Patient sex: M
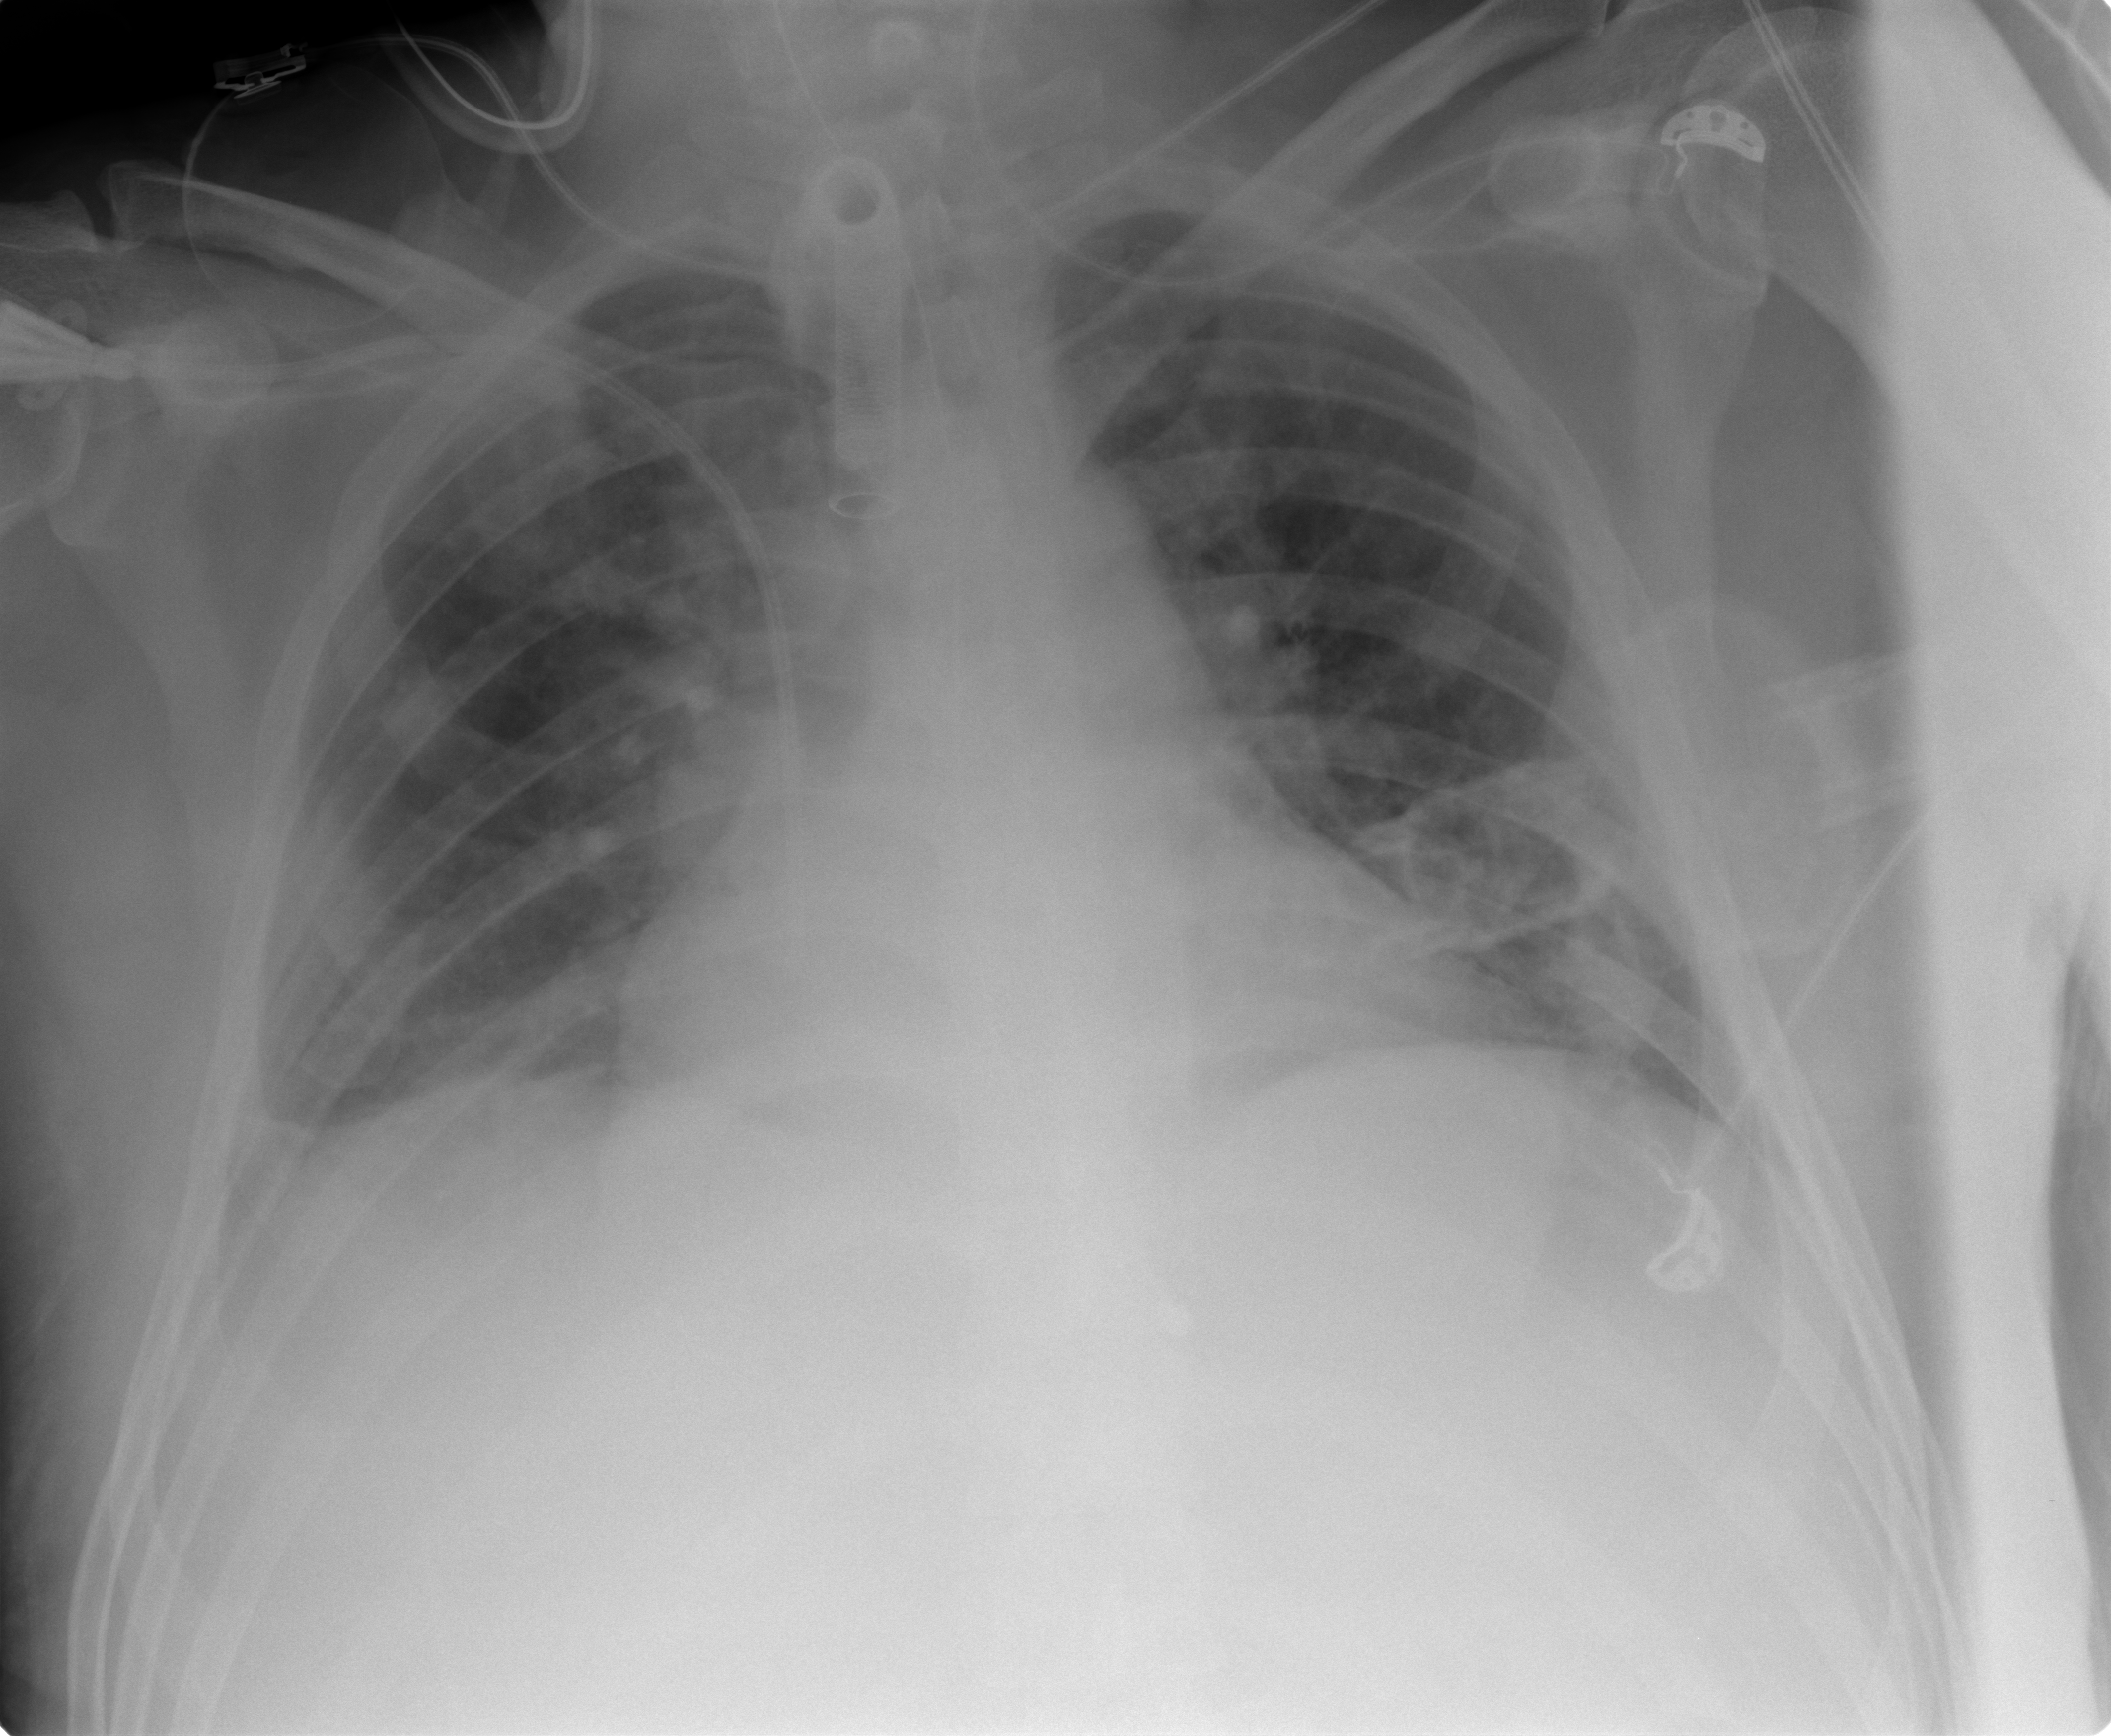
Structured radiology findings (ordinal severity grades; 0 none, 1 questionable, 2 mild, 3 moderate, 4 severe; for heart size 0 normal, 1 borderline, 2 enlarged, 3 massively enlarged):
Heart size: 2
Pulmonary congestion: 1
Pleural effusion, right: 1
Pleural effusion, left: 1
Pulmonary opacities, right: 2
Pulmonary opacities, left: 2
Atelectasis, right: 1
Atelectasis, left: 1